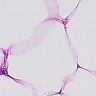
Metastatic tissue present: no